Question: I want to SUM grouped data in a report but can't figure out a way to do it.
My data looks something like this:

I am trying to get value 4 in Grand Total which would show the number of orders on different schedules. Simple count would count all the detail lines giving me value 8, count distinct would give me value 3 as there are 3 unique orders.
Is there a way to sum subgroup totals (which are calculated as count distinct per schedule).
Thanks
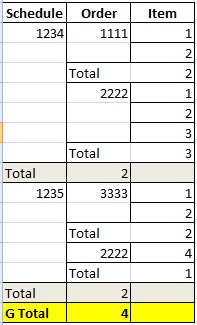
Answer: You could add a field to the dataset (either in the query, or as a calculated field in the dataset) called Schedule-Order, with values like "<PHONE>", "<PHONE>".
Then you can do a count distinct on this field.